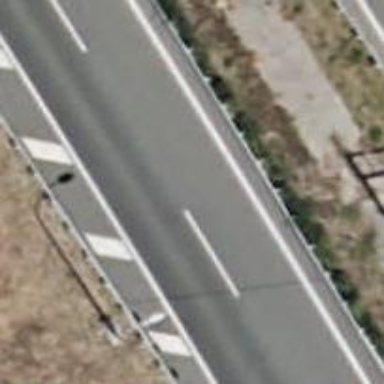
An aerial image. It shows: Motorway.